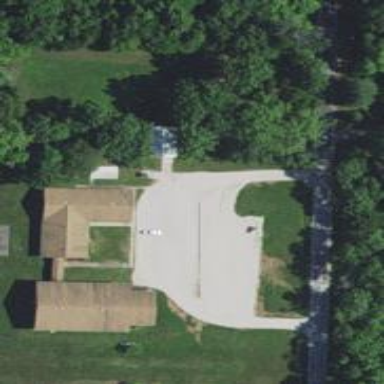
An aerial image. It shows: Driveway leading to service road.